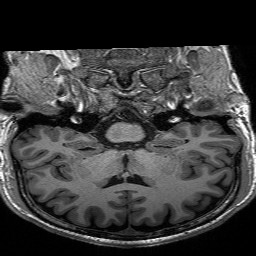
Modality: T1w
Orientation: sagittal
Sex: male